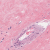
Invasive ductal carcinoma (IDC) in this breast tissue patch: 0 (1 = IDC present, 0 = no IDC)